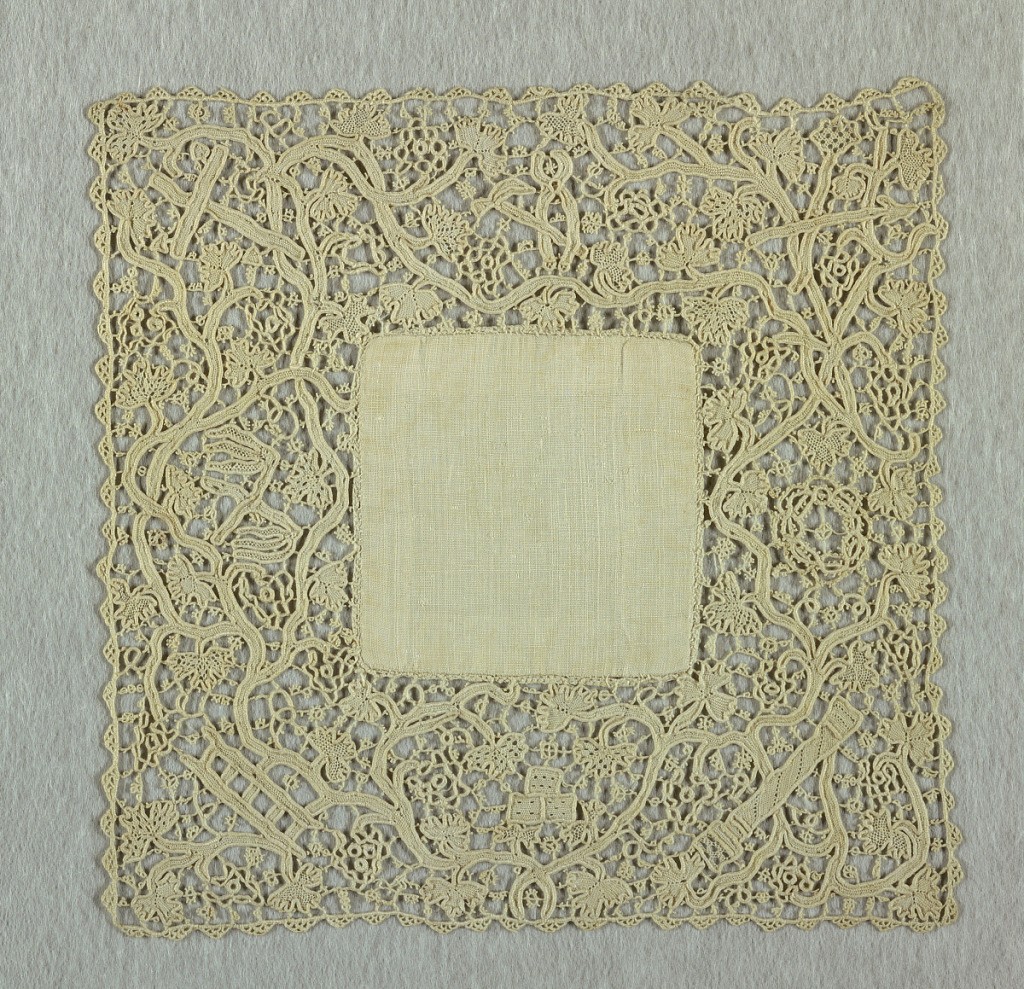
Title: Chalice cover
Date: early 18th century
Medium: linen Technique: needle lace Label: linen needle lace
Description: Chalice cover with a solid linen center and very deep border on all four sides with elaborate floral and foliated branches and symbols of the Crucifixion, including the cross, ladder, spear, and pillory.